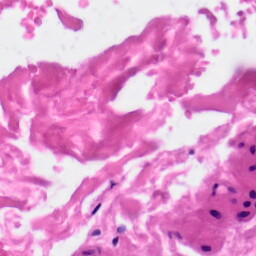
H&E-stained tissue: Skin